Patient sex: M
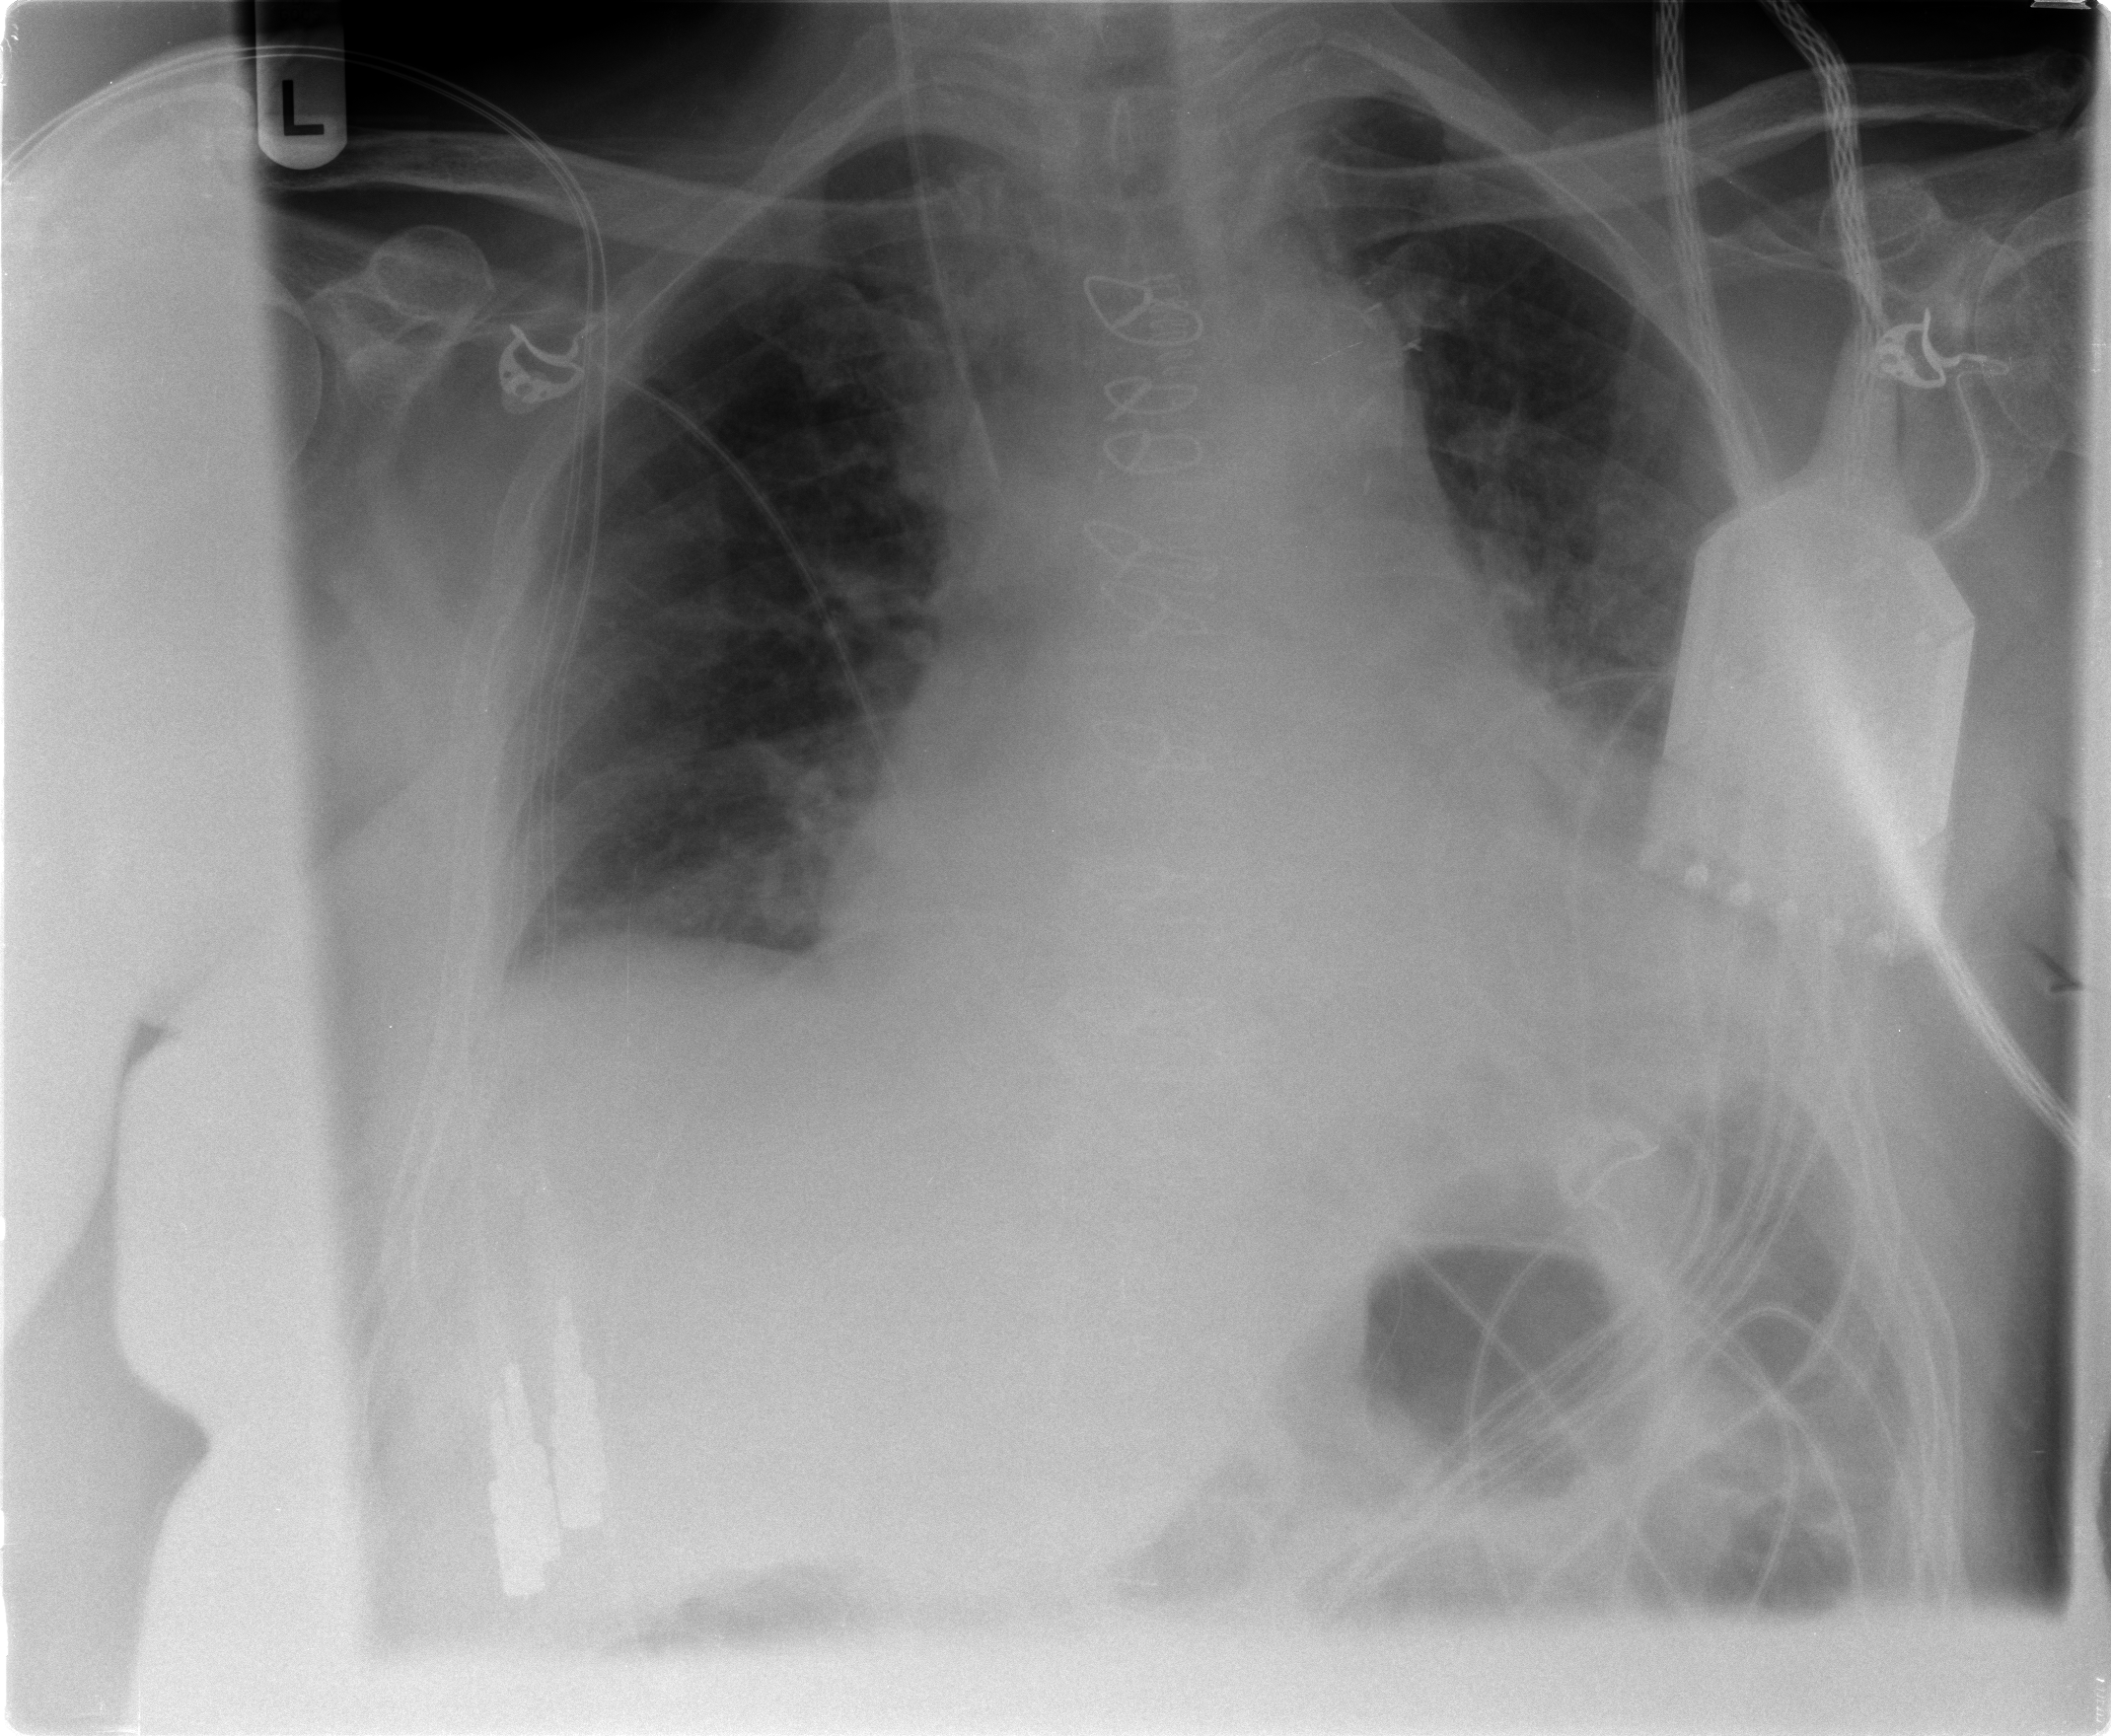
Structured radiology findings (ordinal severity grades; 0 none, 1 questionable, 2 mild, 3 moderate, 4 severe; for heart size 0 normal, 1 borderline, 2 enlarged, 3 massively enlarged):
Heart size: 1
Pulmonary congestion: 1
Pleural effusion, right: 1
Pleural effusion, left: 2
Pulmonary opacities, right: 0
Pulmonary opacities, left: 0
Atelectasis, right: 1
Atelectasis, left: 1